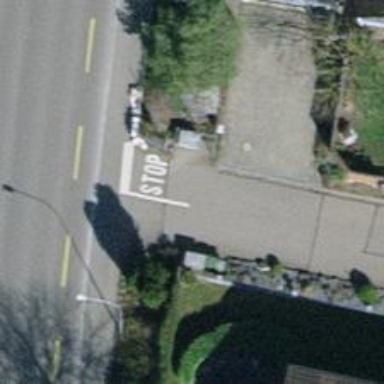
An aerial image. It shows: Stop road.